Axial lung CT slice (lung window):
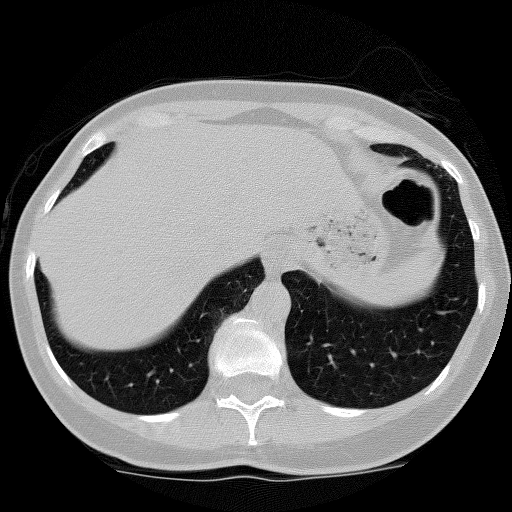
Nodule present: no